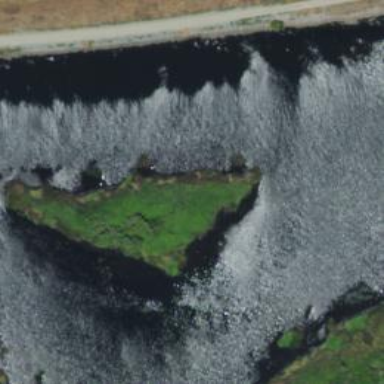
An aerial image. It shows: Marshy wetland area.